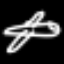
Label: airplane